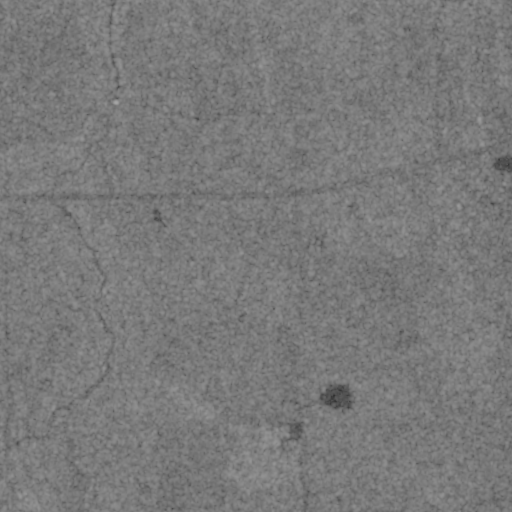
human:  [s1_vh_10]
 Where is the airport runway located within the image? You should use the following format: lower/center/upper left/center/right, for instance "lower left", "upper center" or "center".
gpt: The airport runway is located in the center right of the image.
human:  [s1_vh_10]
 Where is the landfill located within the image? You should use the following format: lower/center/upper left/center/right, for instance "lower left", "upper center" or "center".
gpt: There is no landfill in the image.

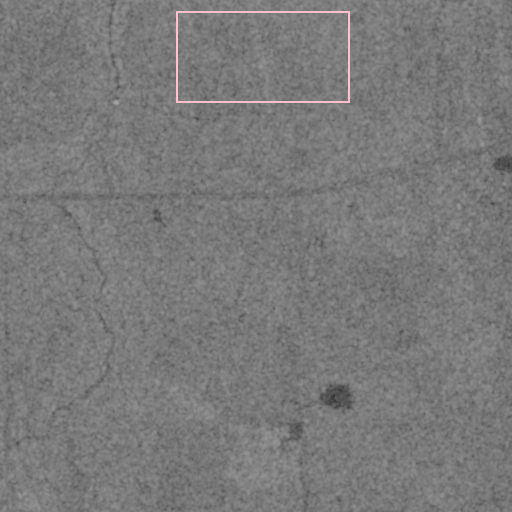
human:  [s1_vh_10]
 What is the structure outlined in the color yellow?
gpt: There is no yellow outline.
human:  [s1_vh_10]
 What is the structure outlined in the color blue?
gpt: There is no structure outlined in blue.